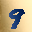
Label: 9